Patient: sex M, age 35
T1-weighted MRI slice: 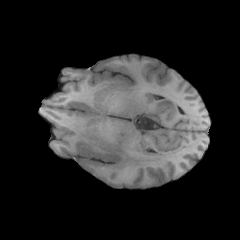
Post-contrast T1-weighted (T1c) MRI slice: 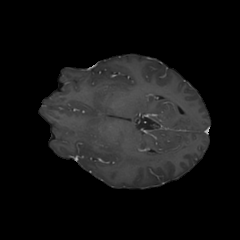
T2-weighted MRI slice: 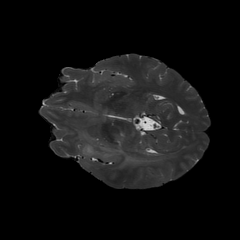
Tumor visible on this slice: yes
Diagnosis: Astrocytoma, IDH-wildtype
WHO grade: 2